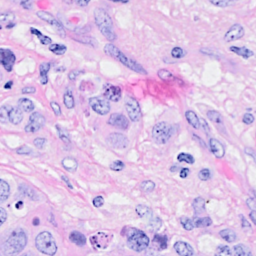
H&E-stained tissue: Breast